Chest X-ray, AP view. Patient: 21 years old, sex F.
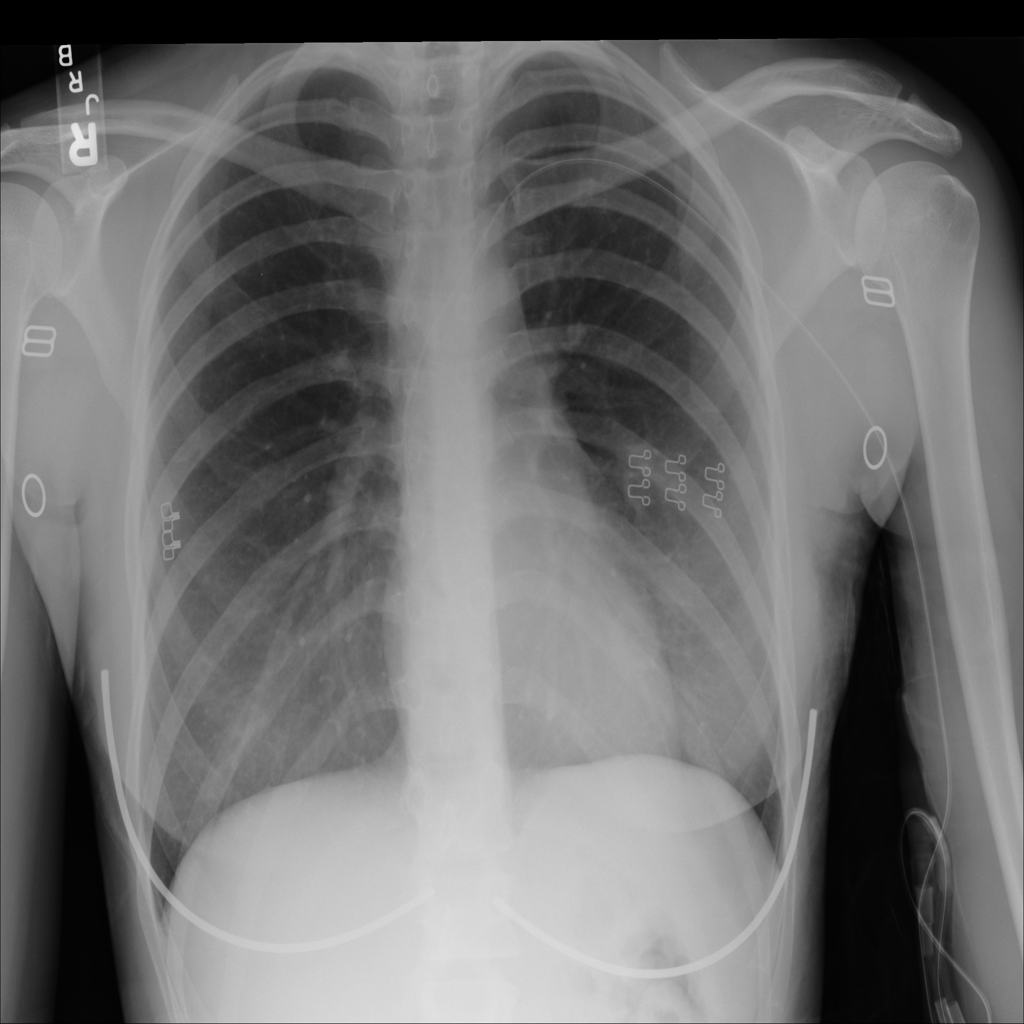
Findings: No Finding